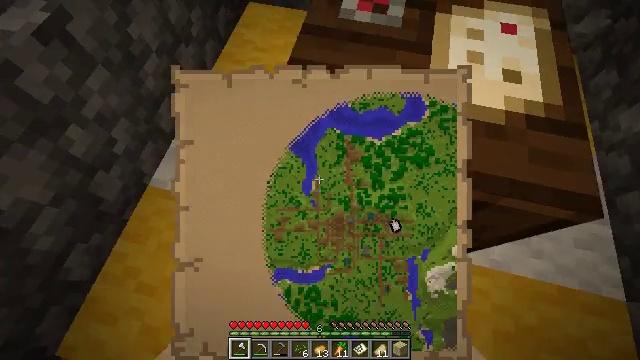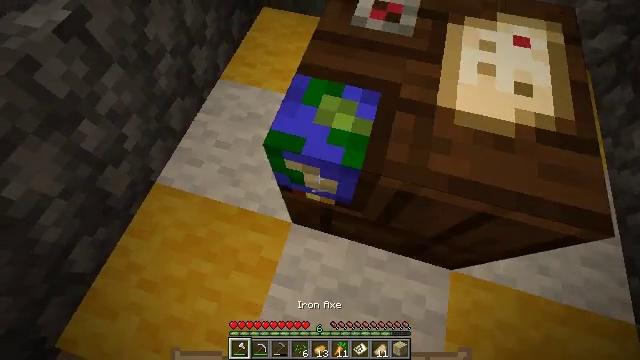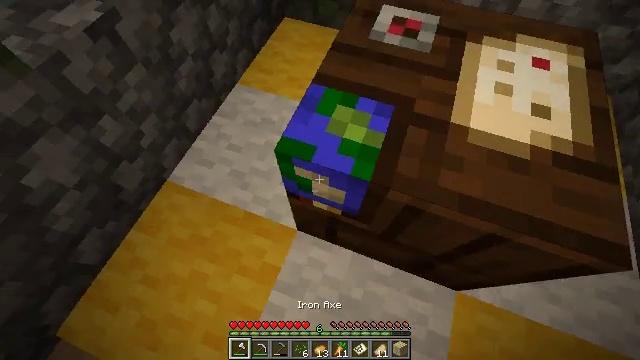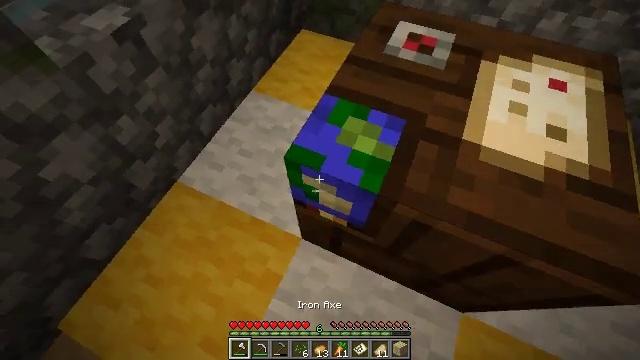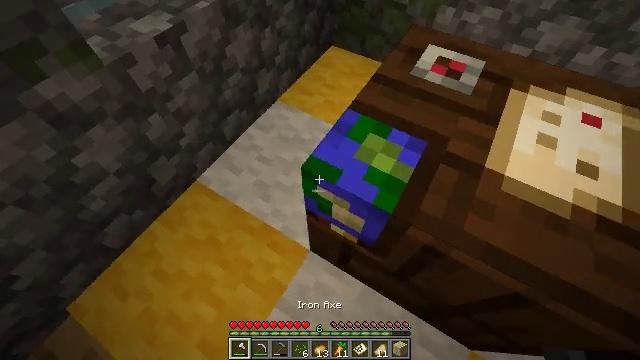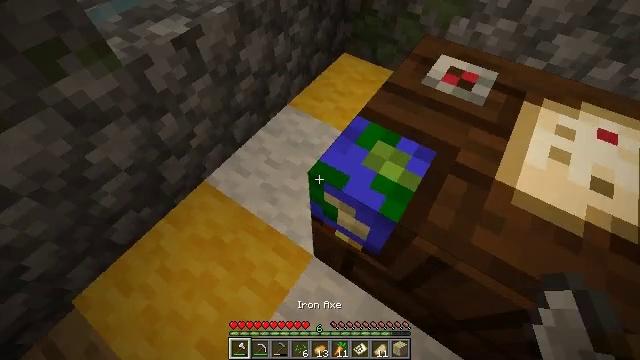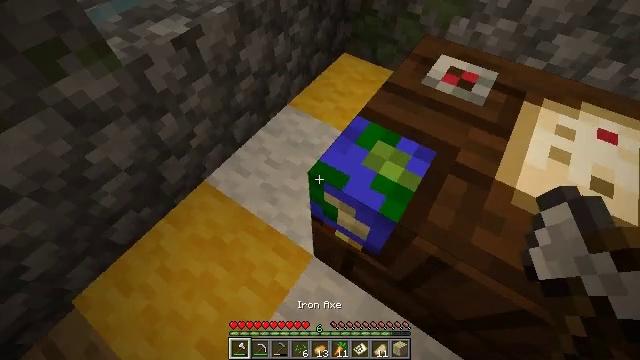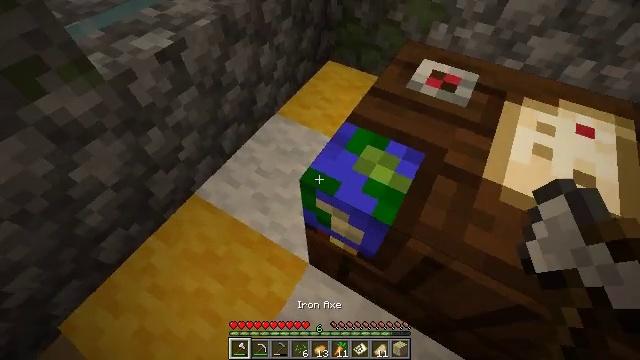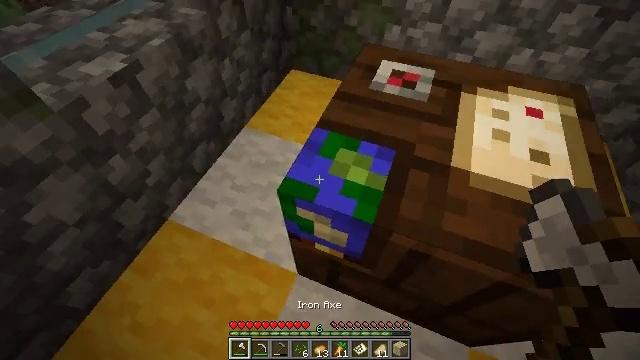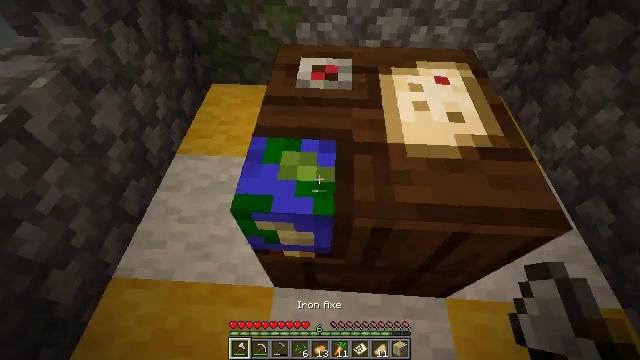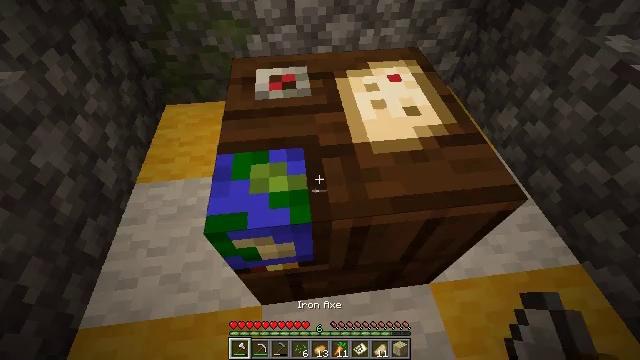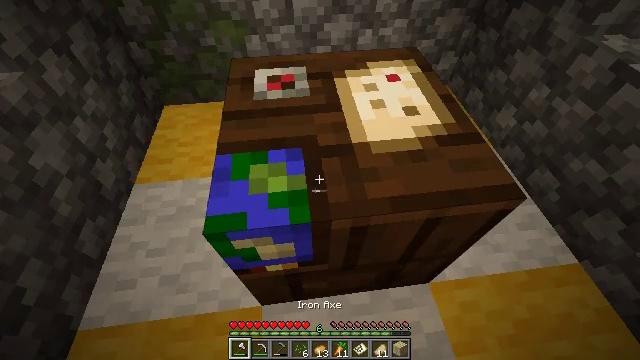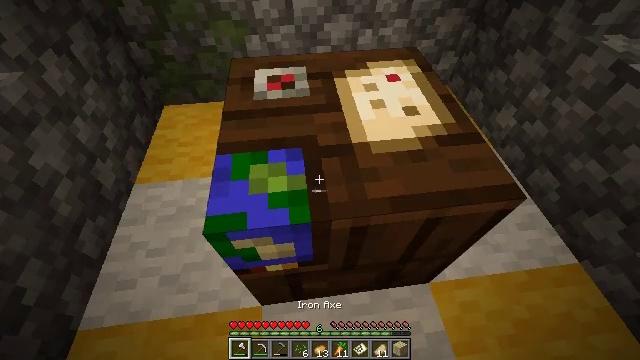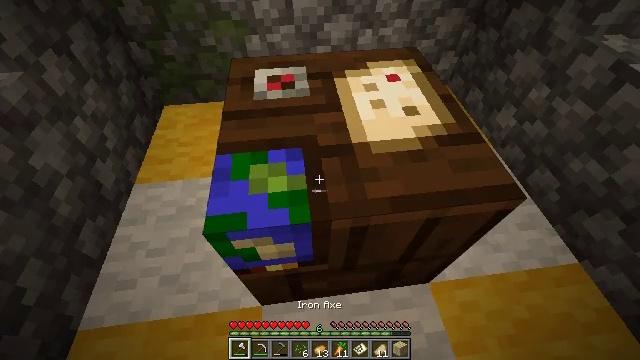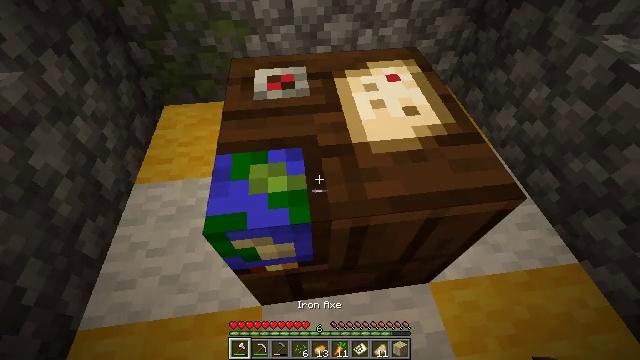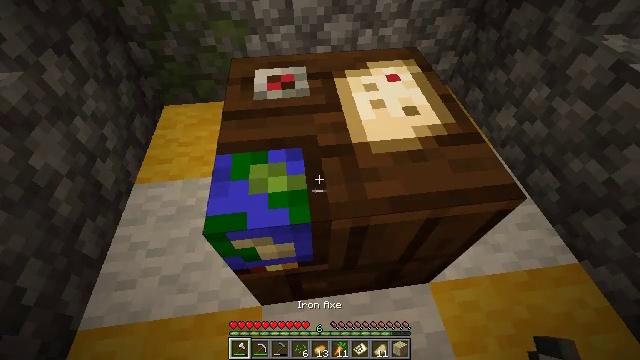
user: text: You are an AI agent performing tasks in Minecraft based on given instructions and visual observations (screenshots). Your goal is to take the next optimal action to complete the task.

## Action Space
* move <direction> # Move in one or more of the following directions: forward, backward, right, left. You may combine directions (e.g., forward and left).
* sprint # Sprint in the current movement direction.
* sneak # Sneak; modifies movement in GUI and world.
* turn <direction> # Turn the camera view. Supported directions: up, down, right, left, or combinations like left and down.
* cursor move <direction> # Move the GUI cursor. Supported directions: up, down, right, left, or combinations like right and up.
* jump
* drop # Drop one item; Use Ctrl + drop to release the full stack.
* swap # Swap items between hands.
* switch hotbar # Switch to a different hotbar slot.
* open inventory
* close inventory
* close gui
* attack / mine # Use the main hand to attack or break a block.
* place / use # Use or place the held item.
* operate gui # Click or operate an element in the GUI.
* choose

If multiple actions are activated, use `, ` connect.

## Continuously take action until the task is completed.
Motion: motion action
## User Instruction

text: Reclaim the cartography table for later use.
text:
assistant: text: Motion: turn left and up, switch to hotbar 1
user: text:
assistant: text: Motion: turn left and up, switch to hotbar 1
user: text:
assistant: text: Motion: turn left and up, switch to hotbar 1
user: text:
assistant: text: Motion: turn left and up
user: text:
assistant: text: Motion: turn left and up
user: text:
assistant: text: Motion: no_op
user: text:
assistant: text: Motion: turn right and up
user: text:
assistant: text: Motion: turn right and up
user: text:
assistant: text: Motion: turn right
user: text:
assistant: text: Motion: turn right and up
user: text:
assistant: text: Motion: no_op
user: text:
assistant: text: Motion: no_op
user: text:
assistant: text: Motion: no_op
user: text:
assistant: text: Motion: no_op
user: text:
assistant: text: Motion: no_op
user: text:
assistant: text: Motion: switch to hotbar 3
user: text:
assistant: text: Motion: switch to hotbar 3
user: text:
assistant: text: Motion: switch to hotbar 3
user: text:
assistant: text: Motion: no_op
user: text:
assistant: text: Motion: no_op
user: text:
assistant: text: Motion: no_op
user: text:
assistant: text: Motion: no_op
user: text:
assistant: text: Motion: turn left and up
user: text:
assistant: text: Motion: no_op
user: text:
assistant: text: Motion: no_op
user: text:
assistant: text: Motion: attack / mine
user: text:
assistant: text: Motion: attack / mine
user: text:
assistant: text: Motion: attack / mine
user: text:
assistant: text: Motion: attack / mine
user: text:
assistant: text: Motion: attack / mine